Question: How can I change the position of the legend, where the legend being on the right most side, I can make it move to the left most side? I tried to do some changes in the nvd3.js code, but that hasn't worked for me at all!. I'm sure how and where can i add attributes to change the position?
Just for info, here is the legend (Key Usage', 'block Usage','other usage') whose position im trying to change:

Any ideasss? Thanks!
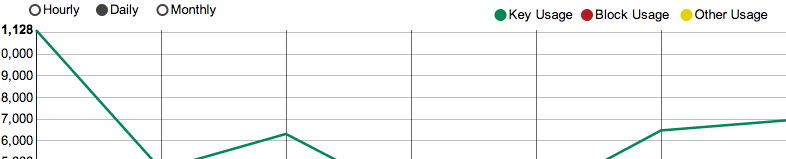
Answer: From the source code comment line 5005 in nv.d3.js:
'''
//position legend as far right as possible within the total width
if (rightAlign) {
g.attr('transform', 'translate(' + (width - margin.right - legendWidth) + ',' + margin.top + ')');
}
else {
g.attr('transform', 'translate(0' + ',' + margin.top + ')');
}
'''
So I guess you can not positioning the legend to left side:)
The code is designed to put the legend as far right as possible, it also contains some wrapping logic, once the length of legends in one line reach some max limit(like reach the chart's width), it will separate into two lines in well format.
Hope it helps!